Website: macys
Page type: gifting
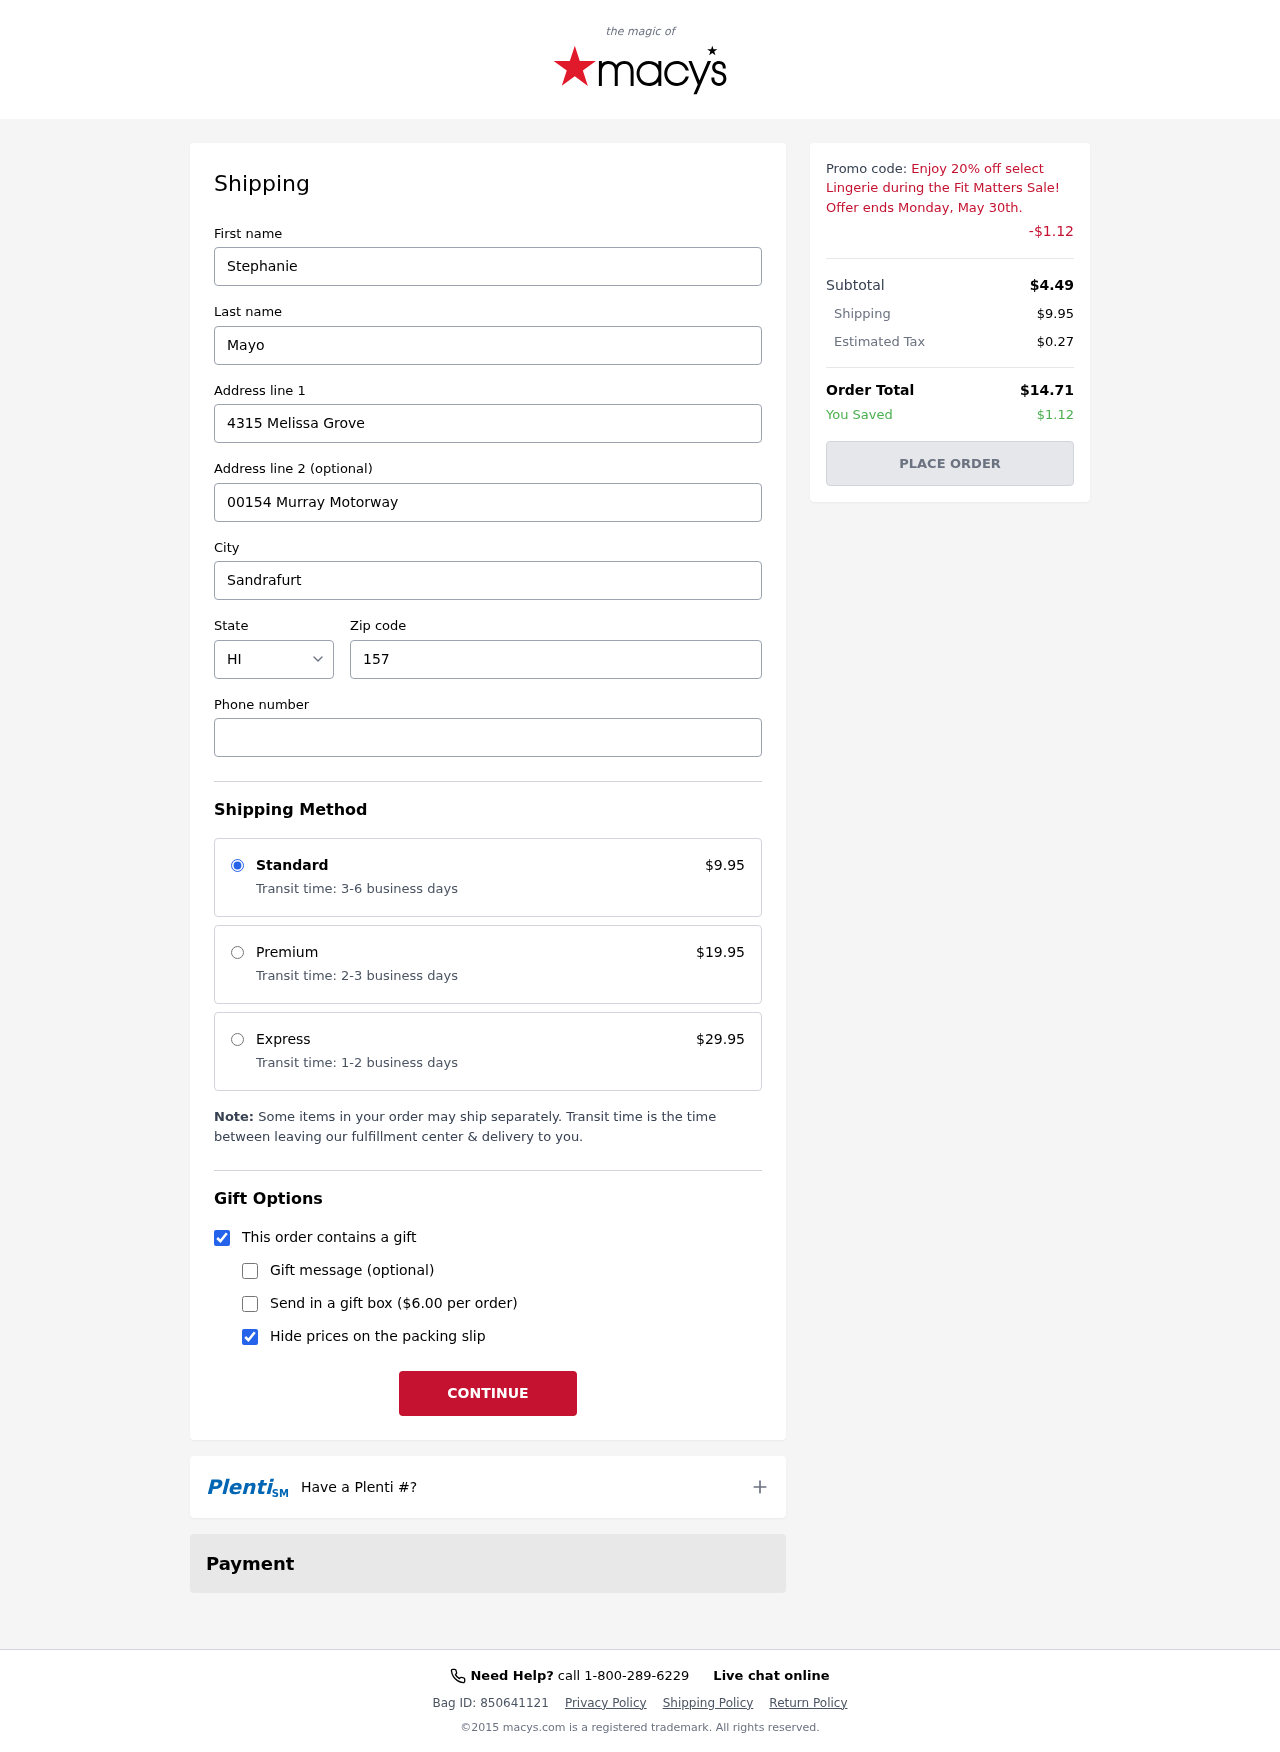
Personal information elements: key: PII_CITY
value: Sandrafurt
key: PII_FIRSTNAME
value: Stephanie
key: PII_LASTNAME
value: Mayo
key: PII_PHONE
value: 6482522873
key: PII_POSTCODE
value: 15721
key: PII_STATE_ABBR
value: HI
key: PII_STREET
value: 4315 Melissa Grove
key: PII_STREET2
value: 00154 Murray Motorway
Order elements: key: ORDER_SHIPPING_COST
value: $9.95
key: ORDER_DISCOUNT
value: -$1.12
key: ORDER_SUBTOTAL
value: $4.49
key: ORDER_TAX
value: $0.27
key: ORDER_TOTAL
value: $14.71
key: ORDER_SAVINGS
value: $1.12